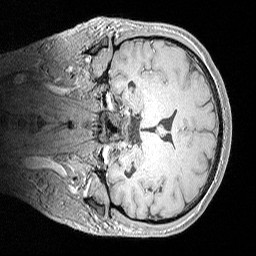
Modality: MP2RAGE
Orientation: coronal
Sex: male
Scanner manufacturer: siemens
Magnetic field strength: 3 T
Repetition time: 5 s
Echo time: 0.00292 s